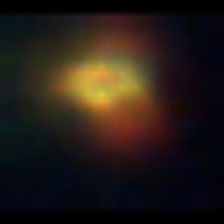
Taxon: NanoPlankton
Group: Other